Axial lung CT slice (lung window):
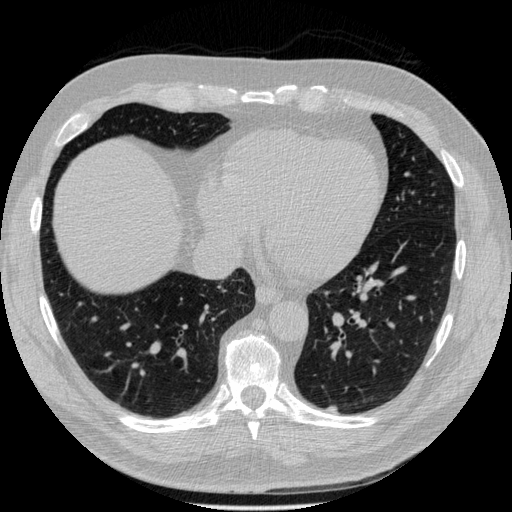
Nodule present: yes
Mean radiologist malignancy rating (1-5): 2